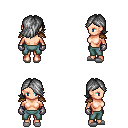
a pixel art fantasy rpg character, female body template, human, light skin, leather shoulder armor, teal pants, gray swoop hairstyle, metal gloves, white slippers, four views (front, back, left, right), 2x2 character sprite sheet, small pixel art, hard edges, no anti-aliasing